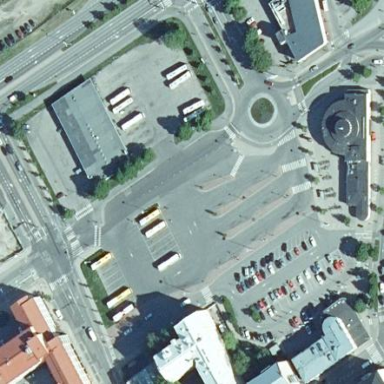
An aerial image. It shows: Bus station that also serves as public transport station.